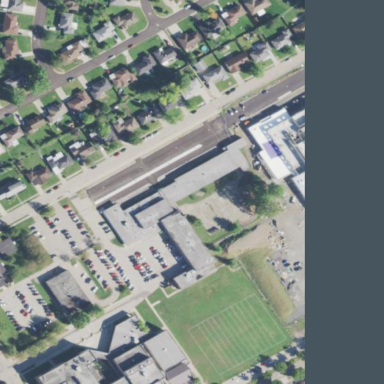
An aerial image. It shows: School.